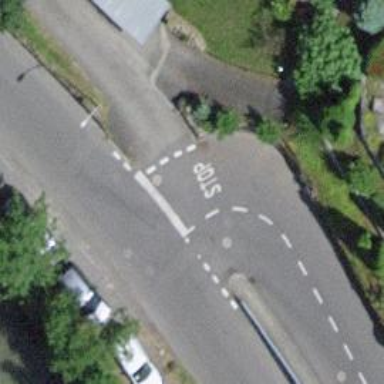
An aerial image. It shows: Unmarked crossing on the road.